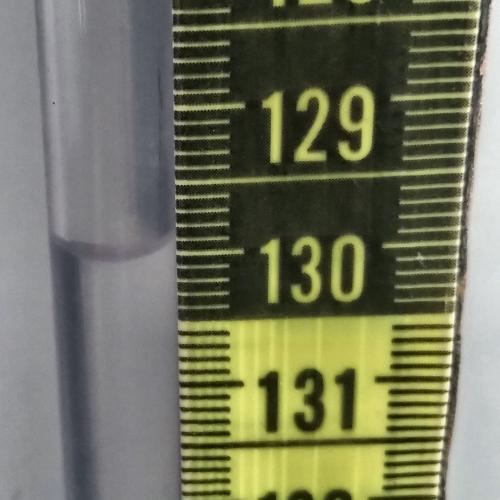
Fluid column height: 130.0 cm